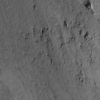
Label: not_dusty